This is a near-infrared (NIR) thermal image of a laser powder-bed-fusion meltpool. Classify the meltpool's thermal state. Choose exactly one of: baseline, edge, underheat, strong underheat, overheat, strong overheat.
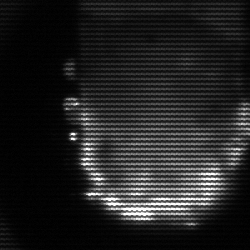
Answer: baseline